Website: lowes
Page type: billing-address
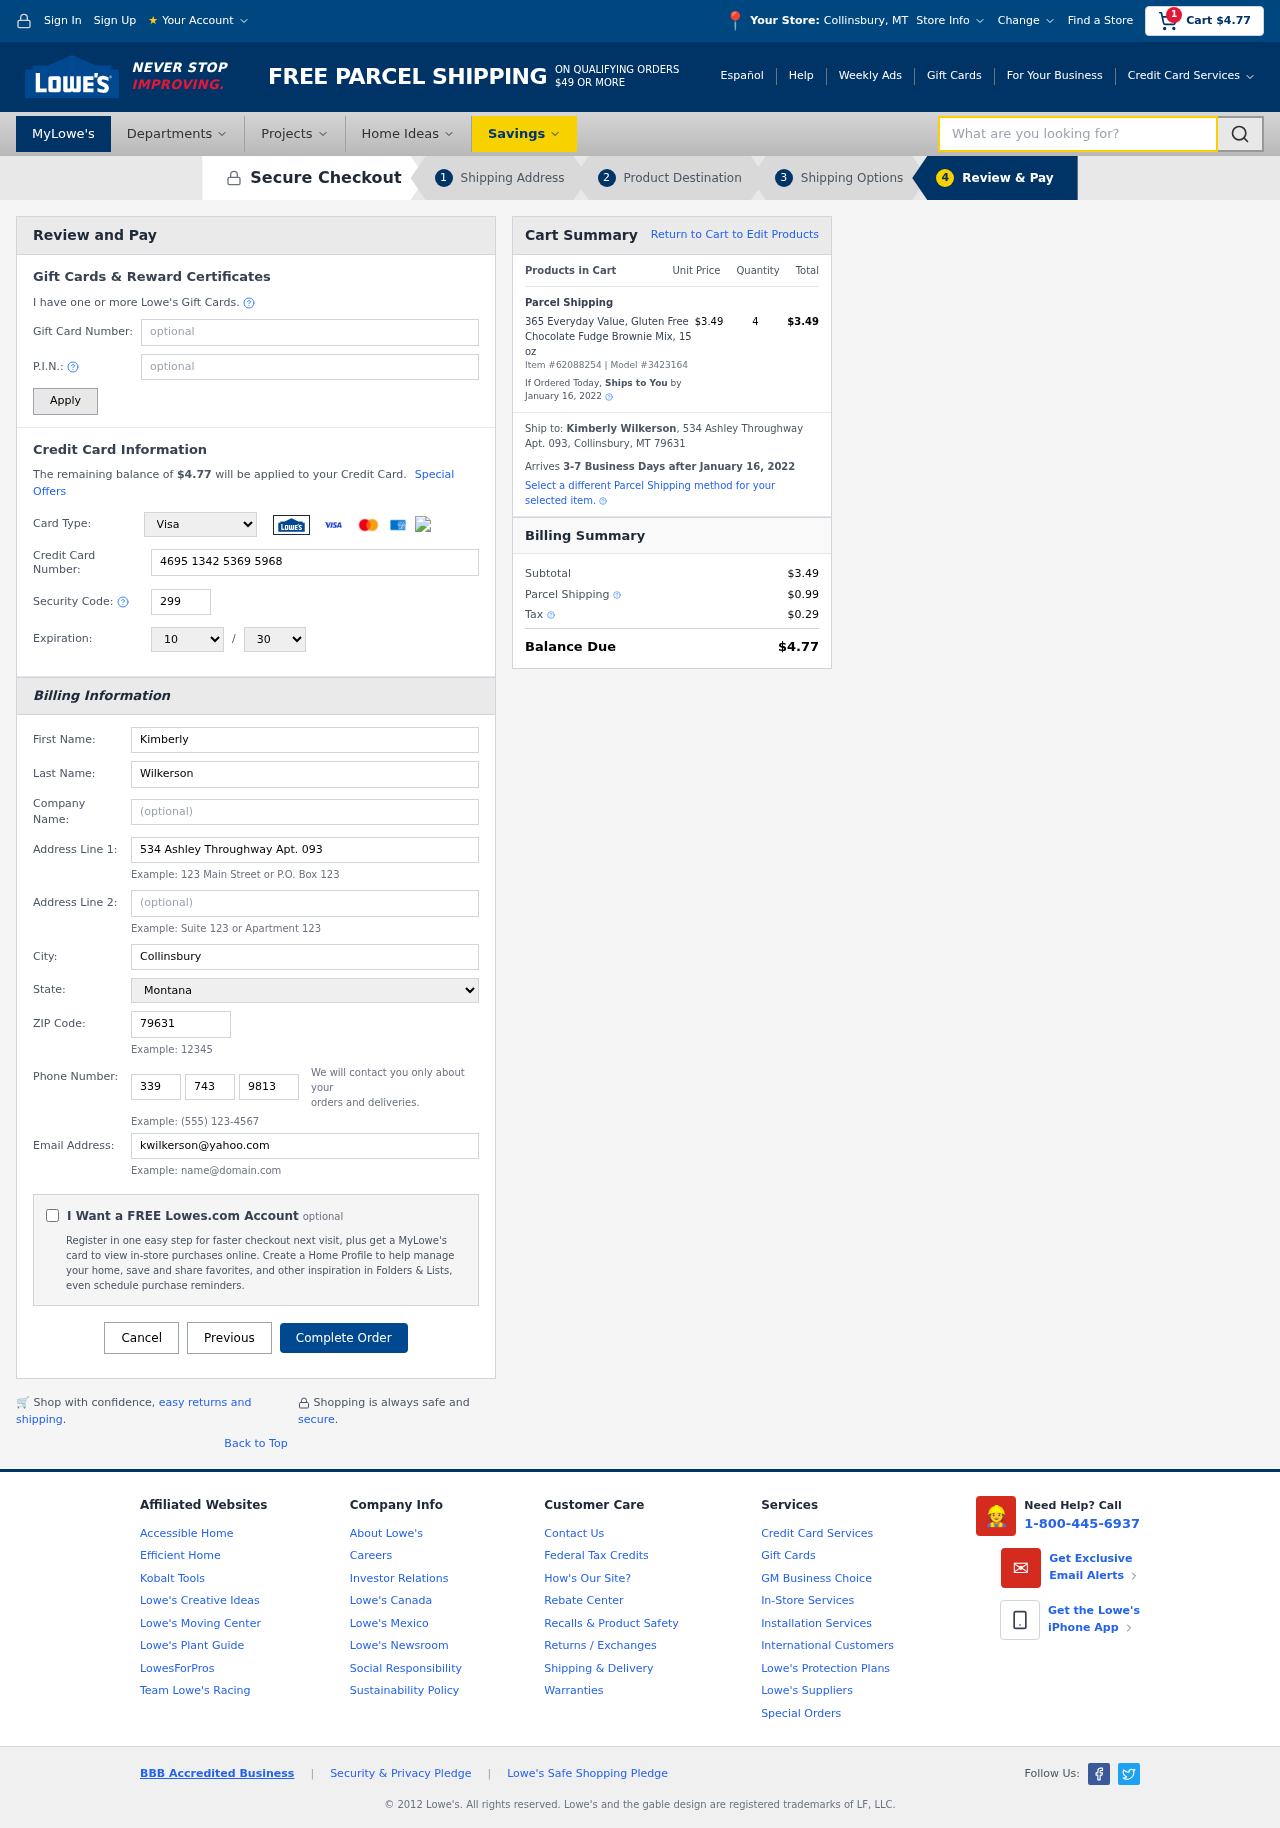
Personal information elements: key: PII_CARD_CVV
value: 299
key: PII_CARD_EXPIRY_MONTH
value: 10
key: PII_CARD_EXPIRY_YEAR
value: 30
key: PII_CARD_NUMBER
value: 4695 1342 5369 5968
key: PII_CARD_TYPE
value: Visa
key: PII_CITY
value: Collinsbury
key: PII_CITY_STATE
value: Collinsbury, MT
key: PII_EMAIL
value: kwilkerson@yahoo.com
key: PII_FIRSTNAME
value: Kimberly
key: PII_FULLNAME
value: Kimberly Wilkerson
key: PII_LASTNAME
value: Wilkerson
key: PII_PHONE_AREA
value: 339
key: PII_PHONE_PREFIX
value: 743
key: PII_PHONE_SUFFIX
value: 9813
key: PII_POSTCODE
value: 79631
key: PII_STATE
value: Montana
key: PII_STREET
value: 534 Ashley Throughway Apt. 093
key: PII_CITY_STATE_ZIP
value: Collinsbury, MT 79631
Product elements: key: PRODUCT1_NAME
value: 365 Everyday Value, Gluten Free Chocolate Fudge Brownie Mix, 15 oz
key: PRODUCT1_PRICE
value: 3.49
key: PRODUCT1_QUANTITY
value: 4
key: PRODUCT_ITEM_NUMBER
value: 62088254
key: PRODUCT_MODEL_NUMBER
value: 3423164
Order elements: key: ORDER_SUBTOTAL
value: $4.77
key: ORDER_TOTAL
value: $4.77
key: ORDER_SHIPPING_DATE
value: January 16, 2022
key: ORDER_SUBTOTAL
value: $3.49
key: ORDER_DELIVERY_DATE
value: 3-7 Business Days after January 16, 2022
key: ORDER_SHIPPING_DATE2
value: January 16, 2022
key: ORDER_SUBTOTAL2
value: $3.49
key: ORDER_SHIPPING_COST
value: $0.99
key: ORDER_TAX
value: $0.29
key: ORDER_TOTAL2
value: $4.77
Search elements: key: HEADER_SEARCH
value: What are you looking for?